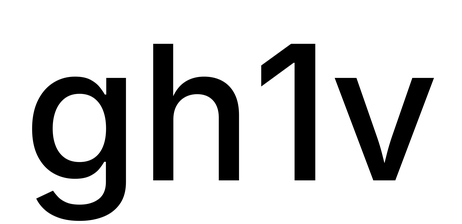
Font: Inter_Medium